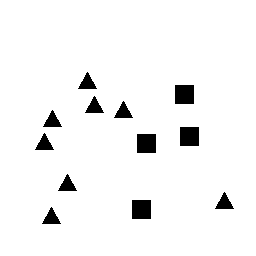
Squares: 4
Triangles: 8
Stars: 0
Total shapes: 12